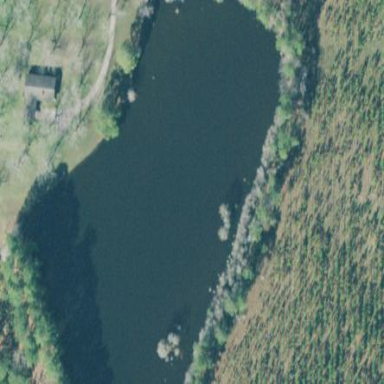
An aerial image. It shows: Reservoir of natural water.